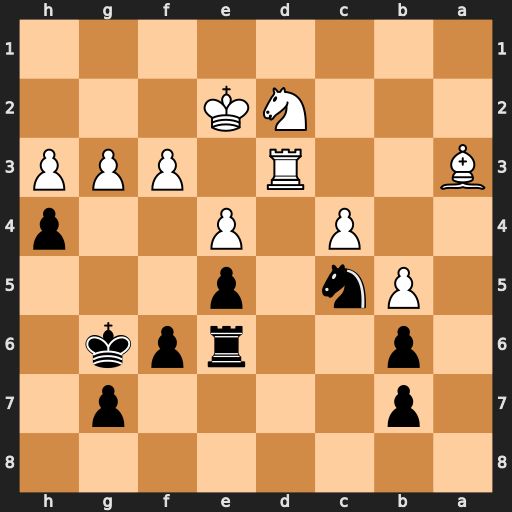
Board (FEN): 8/1p4p1/1p2rpk1/1Pn1p3/2P1P2p/B2R1PPP/3NK3/8
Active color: b
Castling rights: -
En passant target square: -
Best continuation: Nxd3 Kxd3 hxg3